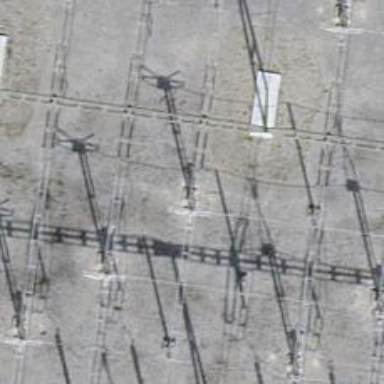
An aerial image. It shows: Switch used for power control.